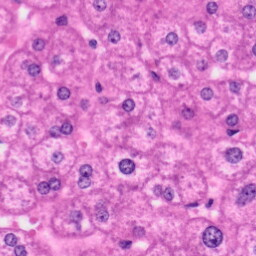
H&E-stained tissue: Liver